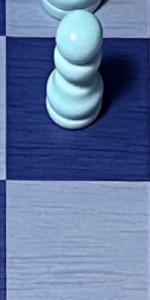
Label: Empty